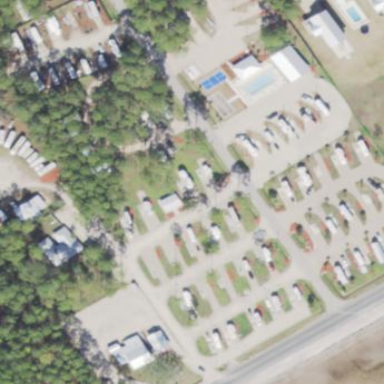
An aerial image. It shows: Caravan site for tourism.